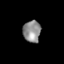
Tissue: skin
Cell type: Epithelial cells
Senescence score: 0.2609
Nuclear area (px): 374
Mean DAPI intensity: 142.449